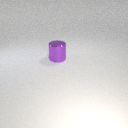
large purple metal cylinder